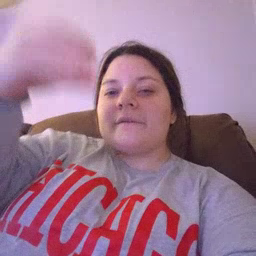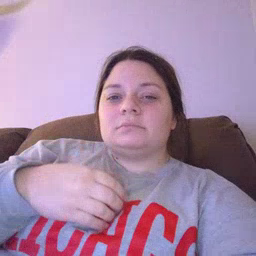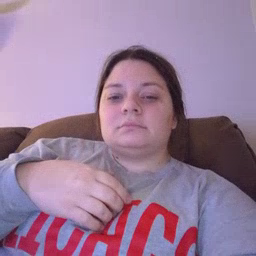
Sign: giraffe